Chest X-ray:
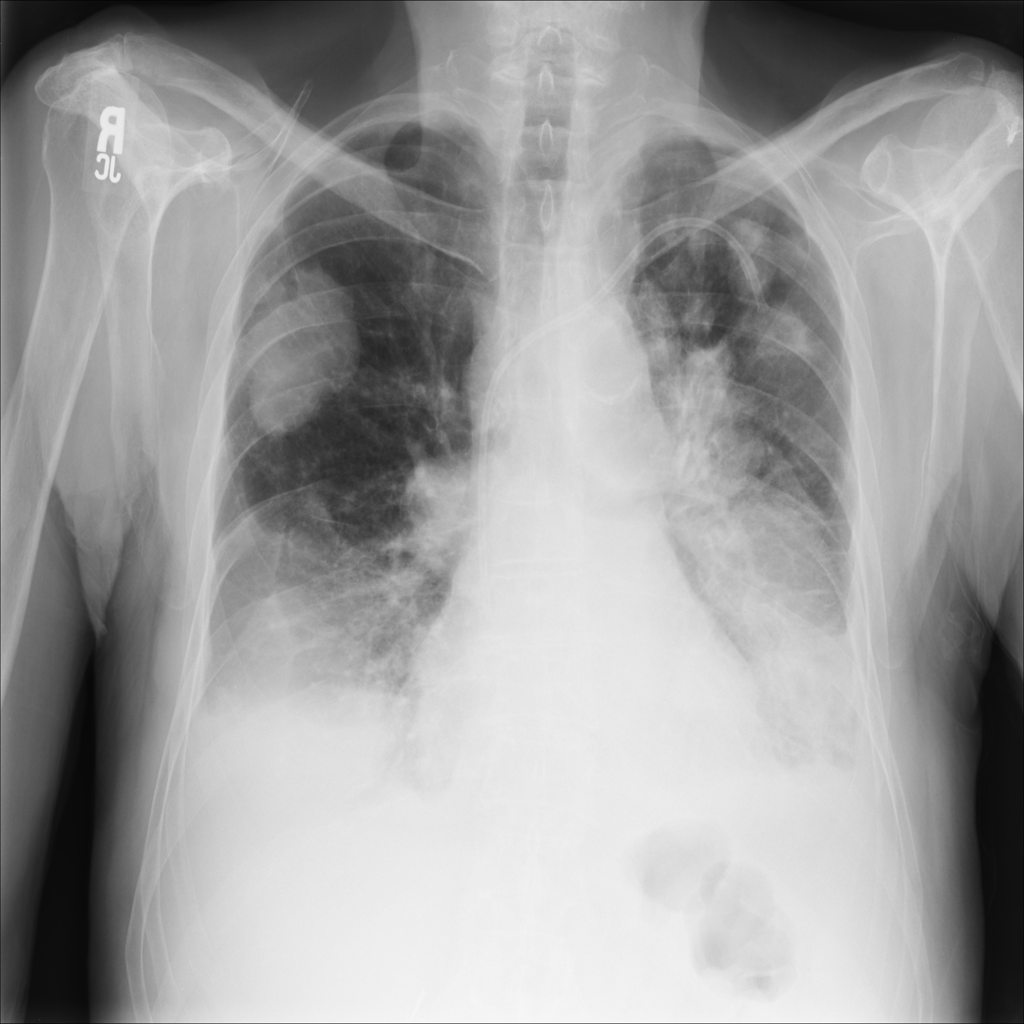
Findings: Effusion, Consolidation, Diffuse Nodule
No abnormal finding: no